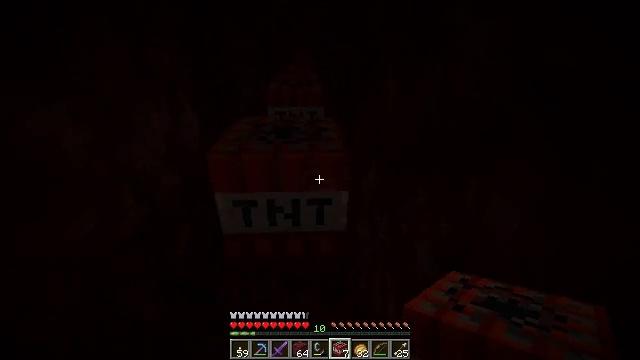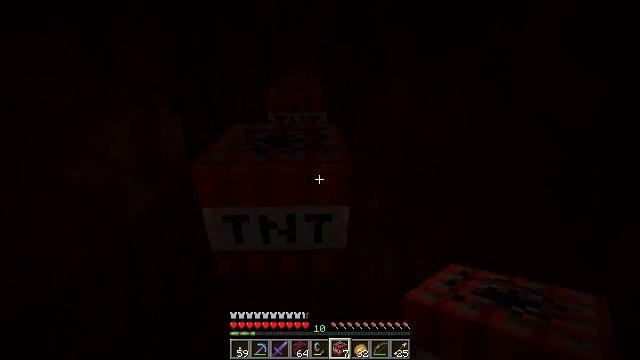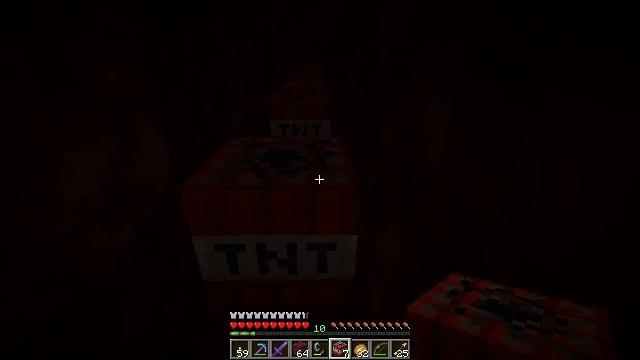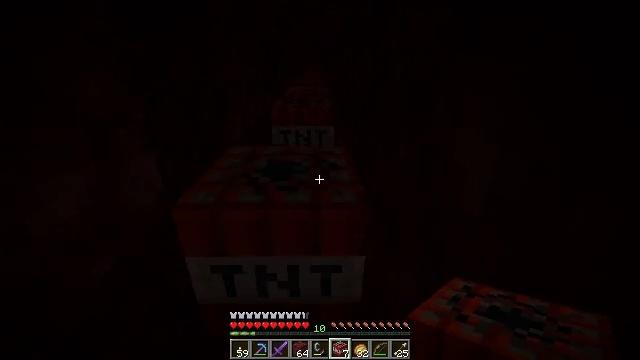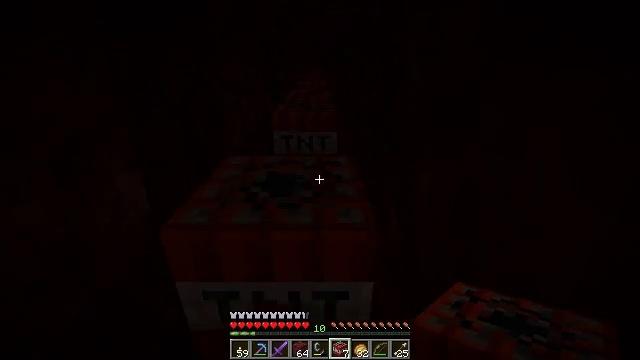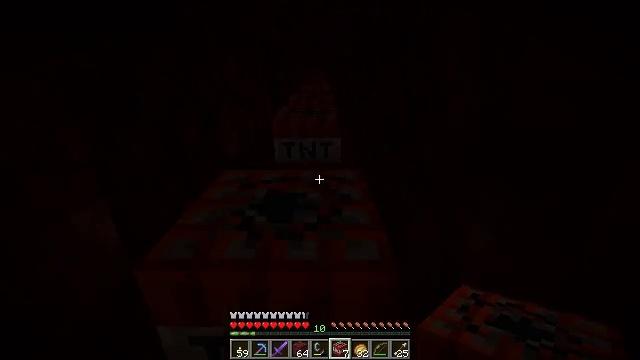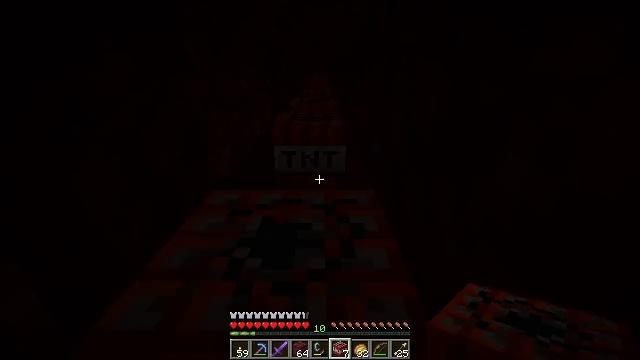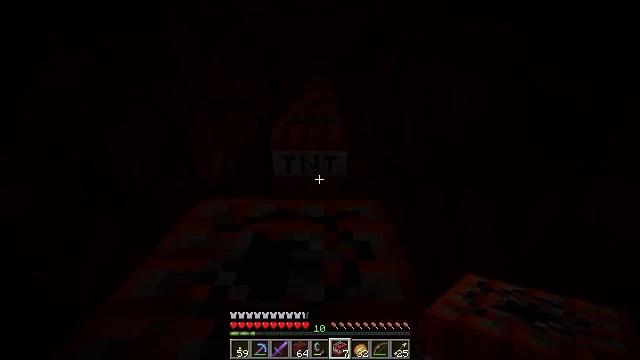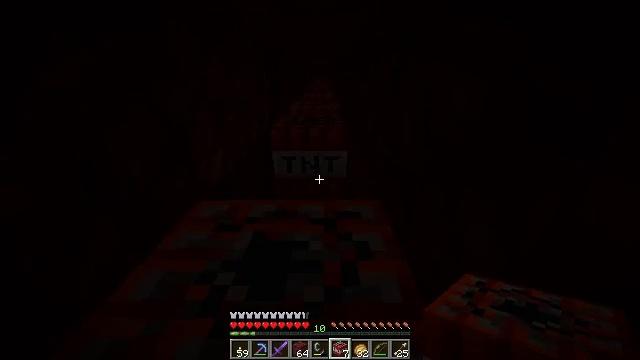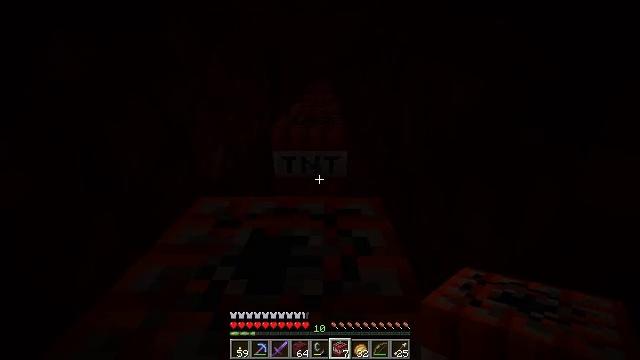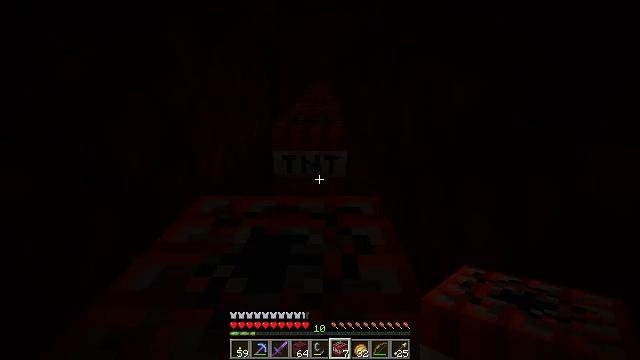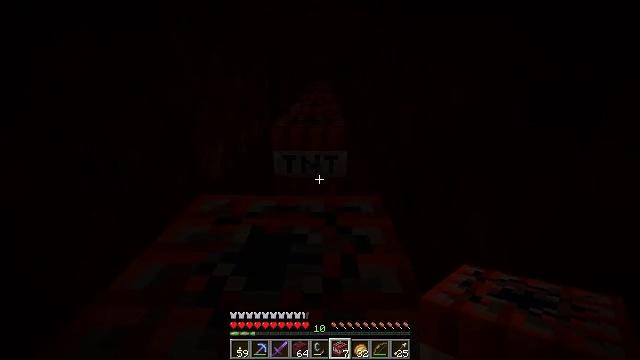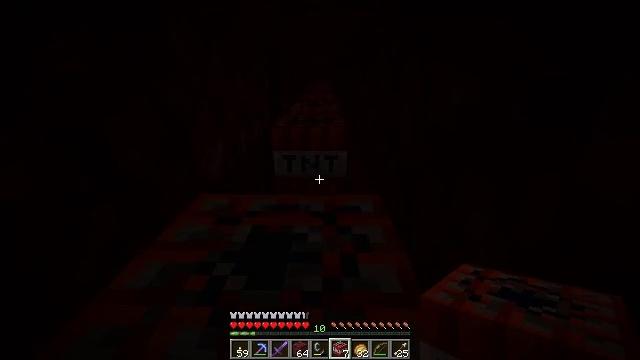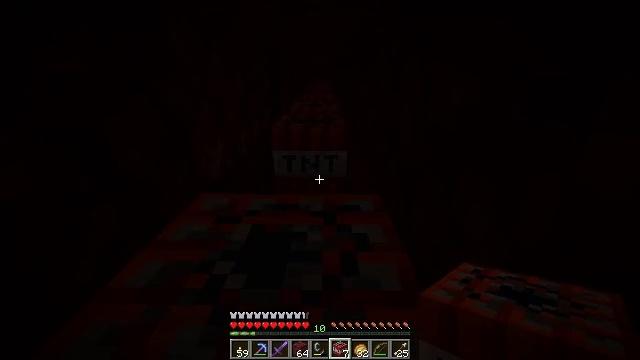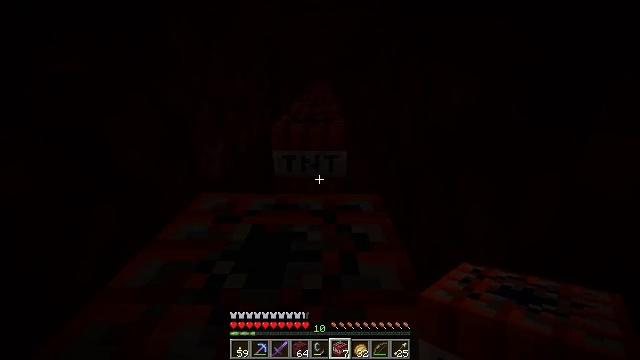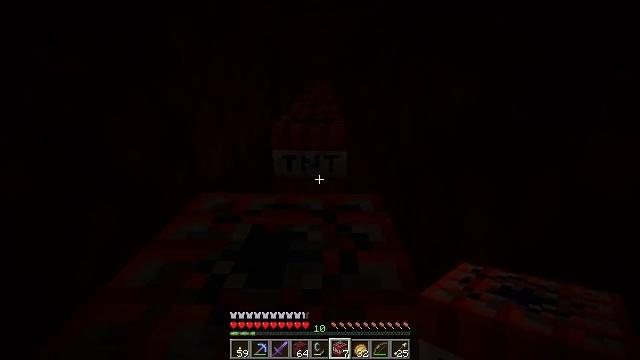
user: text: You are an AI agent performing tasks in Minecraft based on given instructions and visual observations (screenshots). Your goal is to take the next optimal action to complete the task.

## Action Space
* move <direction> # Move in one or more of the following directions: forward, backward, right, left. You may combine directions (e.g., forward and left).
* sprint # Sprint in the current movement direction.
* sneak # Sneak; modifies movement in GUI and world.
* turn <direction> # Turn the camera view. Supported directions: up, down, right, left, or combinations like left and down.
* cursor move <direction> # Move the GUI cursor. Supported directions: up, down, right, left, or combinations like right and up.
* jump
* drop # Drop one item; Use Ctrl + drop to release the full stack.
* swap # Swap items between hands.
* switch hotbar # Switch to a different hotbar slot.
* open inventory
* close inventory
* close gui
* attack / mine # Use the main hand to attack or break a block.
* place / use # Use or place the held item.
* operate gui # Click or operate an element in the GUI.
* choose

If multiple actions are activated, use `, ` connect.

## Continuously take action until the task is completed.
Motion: motion action
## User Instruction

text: Gather the TNT from your surroundings.
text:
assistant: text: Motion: move forward and move right
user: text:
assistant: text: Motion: move forward
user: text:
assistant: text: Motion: move forward
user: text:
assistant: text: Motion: move forward
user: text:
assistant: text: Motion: move forward
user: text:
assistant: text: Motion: move forward
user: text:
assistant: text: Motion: move forward
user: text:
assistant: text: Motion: move forward
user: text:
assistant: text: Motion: move forward
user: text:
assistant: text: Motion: move forward
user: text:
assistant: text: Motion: no_op
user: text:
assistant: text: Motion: no_op
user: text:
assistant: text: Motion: no_op
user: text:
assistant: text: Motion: no_op
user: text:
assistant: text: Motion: no_op
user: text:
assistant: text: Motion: no_op
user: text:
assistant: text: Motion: no_op
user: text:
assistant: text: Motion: turn left and down
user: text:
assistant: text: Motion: turn left and down
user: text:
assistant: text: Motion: turn left and down
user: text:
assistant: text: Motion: no_op
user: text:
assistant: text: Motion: attack / mine
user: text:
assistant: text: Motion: attack / mine
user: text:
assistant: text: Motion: attack / mine
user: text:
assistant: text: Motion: no_op
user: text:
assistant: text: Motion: no_op
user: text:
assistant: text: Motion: no_op